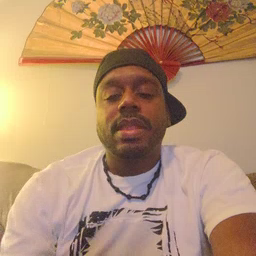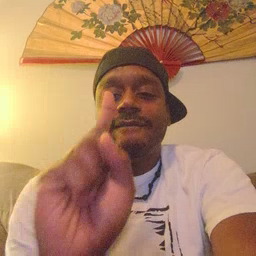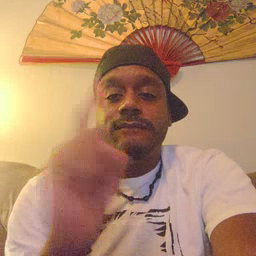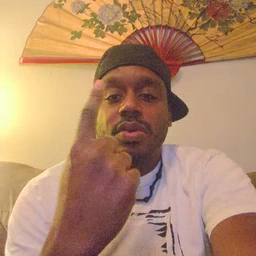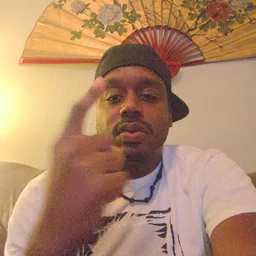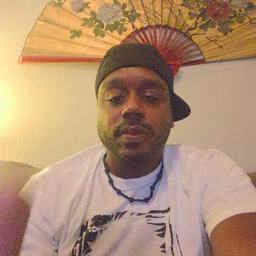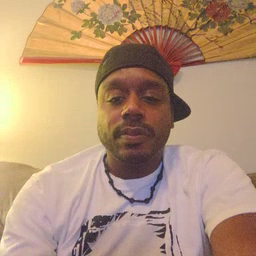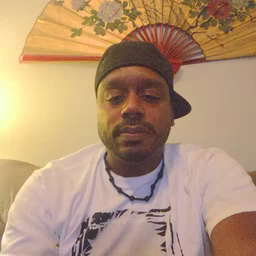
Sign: first